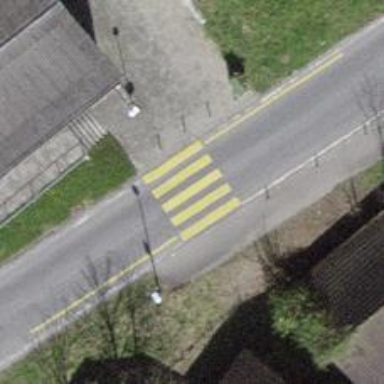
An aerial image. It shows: Uncontrolled zebra crossing with notable zebra markings.